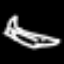
Label: airplane